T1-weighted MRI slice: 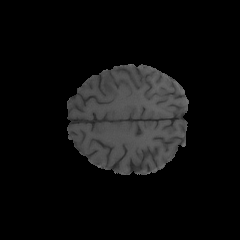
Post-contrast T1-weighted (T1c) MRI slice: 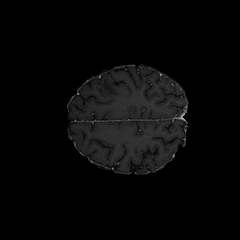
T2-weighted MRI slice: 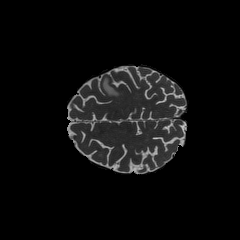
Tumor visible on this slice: yes